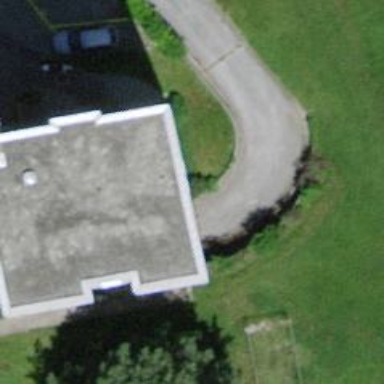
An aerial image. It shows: Parking entrance.